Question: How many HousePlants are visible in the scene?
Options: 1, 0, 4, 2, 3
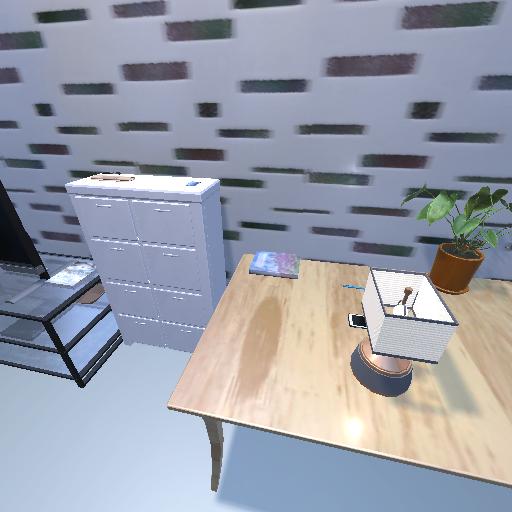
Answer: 1